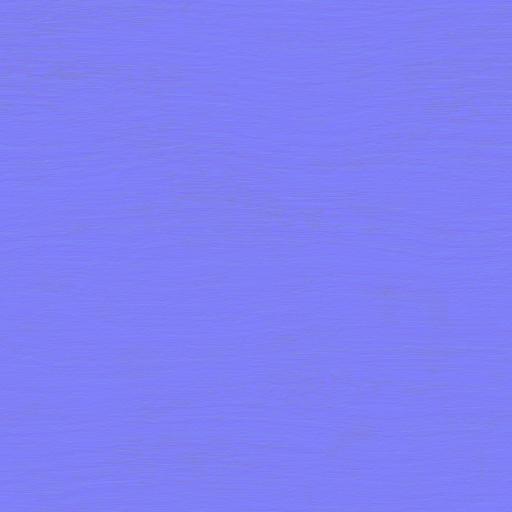
clean fine light smooth wood wooden